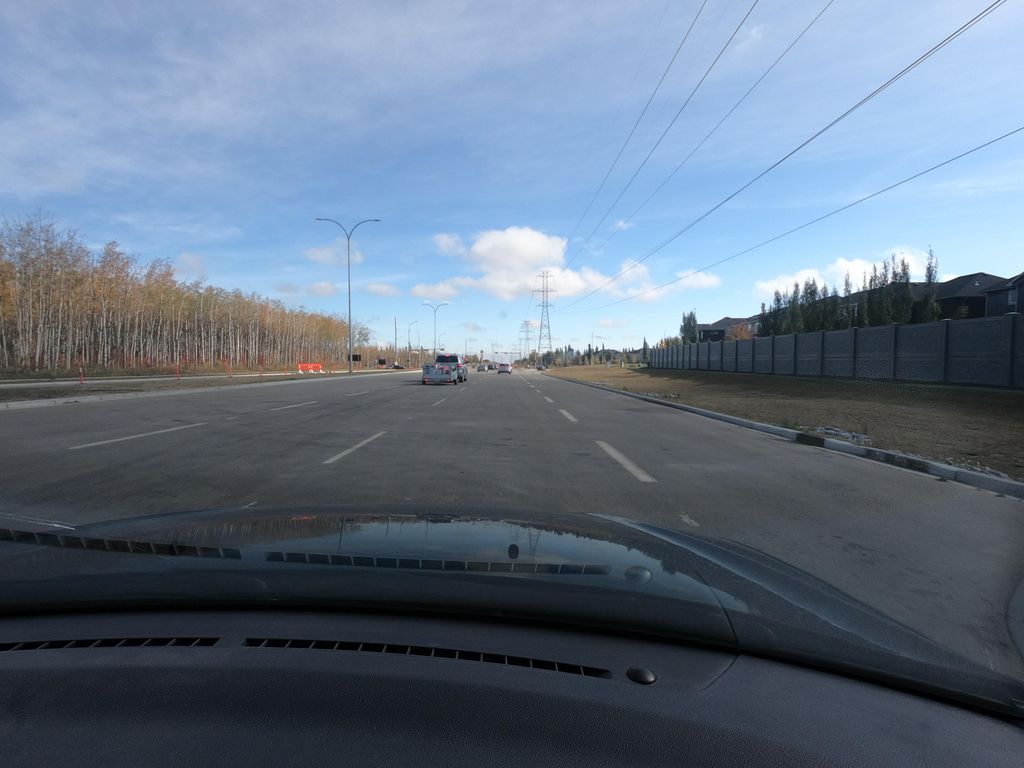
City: calgary